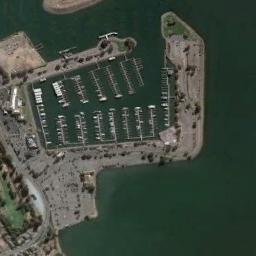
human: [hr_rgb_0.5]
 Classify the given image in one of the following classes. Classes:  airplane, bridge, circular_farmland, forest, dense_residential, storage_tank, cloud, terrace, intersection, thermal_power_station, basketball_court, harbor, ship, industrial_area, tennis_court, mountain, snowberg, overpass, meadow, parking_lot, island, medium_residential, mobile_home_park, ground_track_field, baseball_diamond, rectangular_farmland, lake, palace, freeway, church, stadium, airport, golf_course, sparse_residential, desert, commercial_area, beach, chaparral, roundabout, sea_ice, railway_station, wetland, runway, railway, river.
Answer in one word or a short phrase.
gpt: harbor